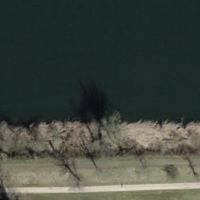
EUNIS habitat code: 15
Species observed at this site:
Daucus carota
Euphorbia cyparissias
Pseudochorthippus parallelus
Anacamptis pyramidalis
Acer pseudoplatanus